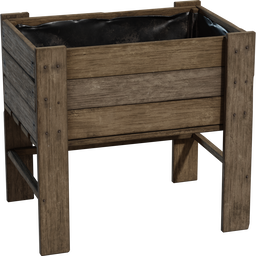
Label: mechanical